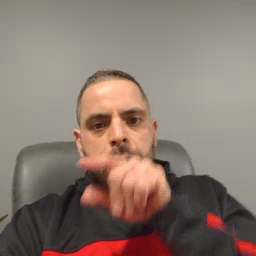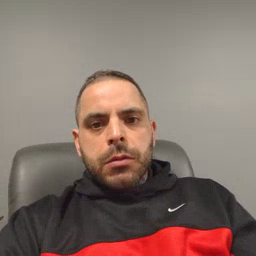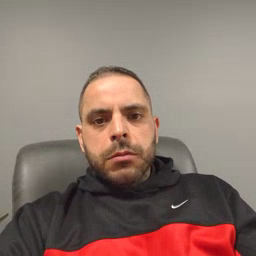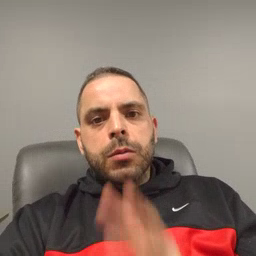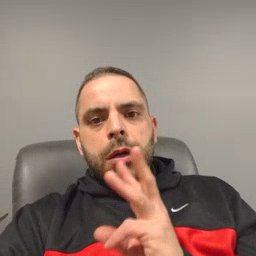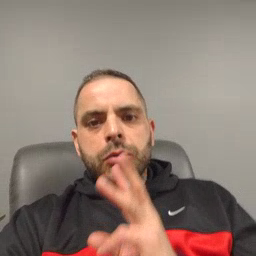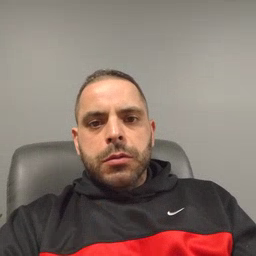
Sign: water